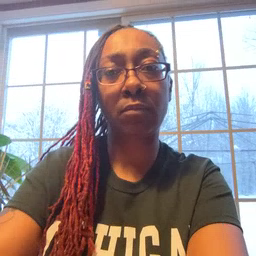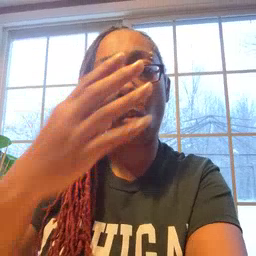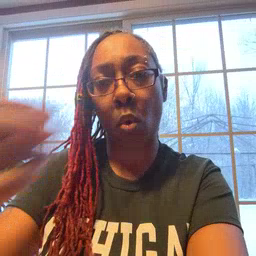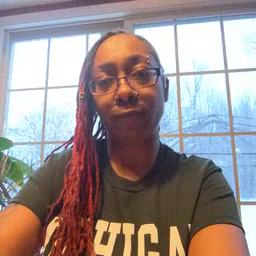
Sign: wolf